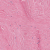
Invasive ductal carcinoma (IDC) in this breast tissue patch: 1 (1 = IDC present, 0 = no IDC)